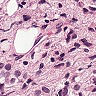
Metastatic tissue present: yes